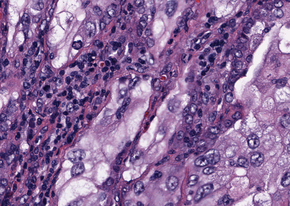
Tumor epithelial tissue: yes
Tumor-associated stroma tissue: yes
Normal tissue: no